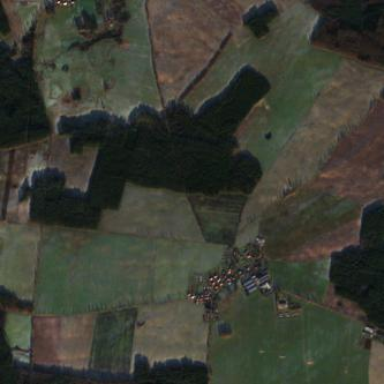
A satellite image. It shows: Picturesque farmland scene.